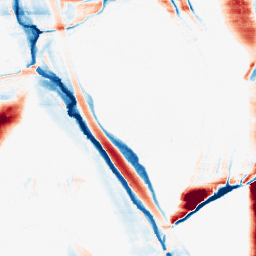
Category: morphological
Decomposition family: morphological_ellipse
Decomposition parameters: operation: average
width: 5
height: 50
Upsampling method: quintic
Upsampling parameters: scale: 2
Upsampling scale: 2